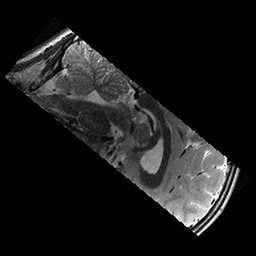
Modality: T2w
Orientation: sagittal
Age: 10
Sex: male
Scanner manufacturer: siemens
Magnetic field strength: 3 T
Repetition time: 9.23 s
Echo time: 0.067 s